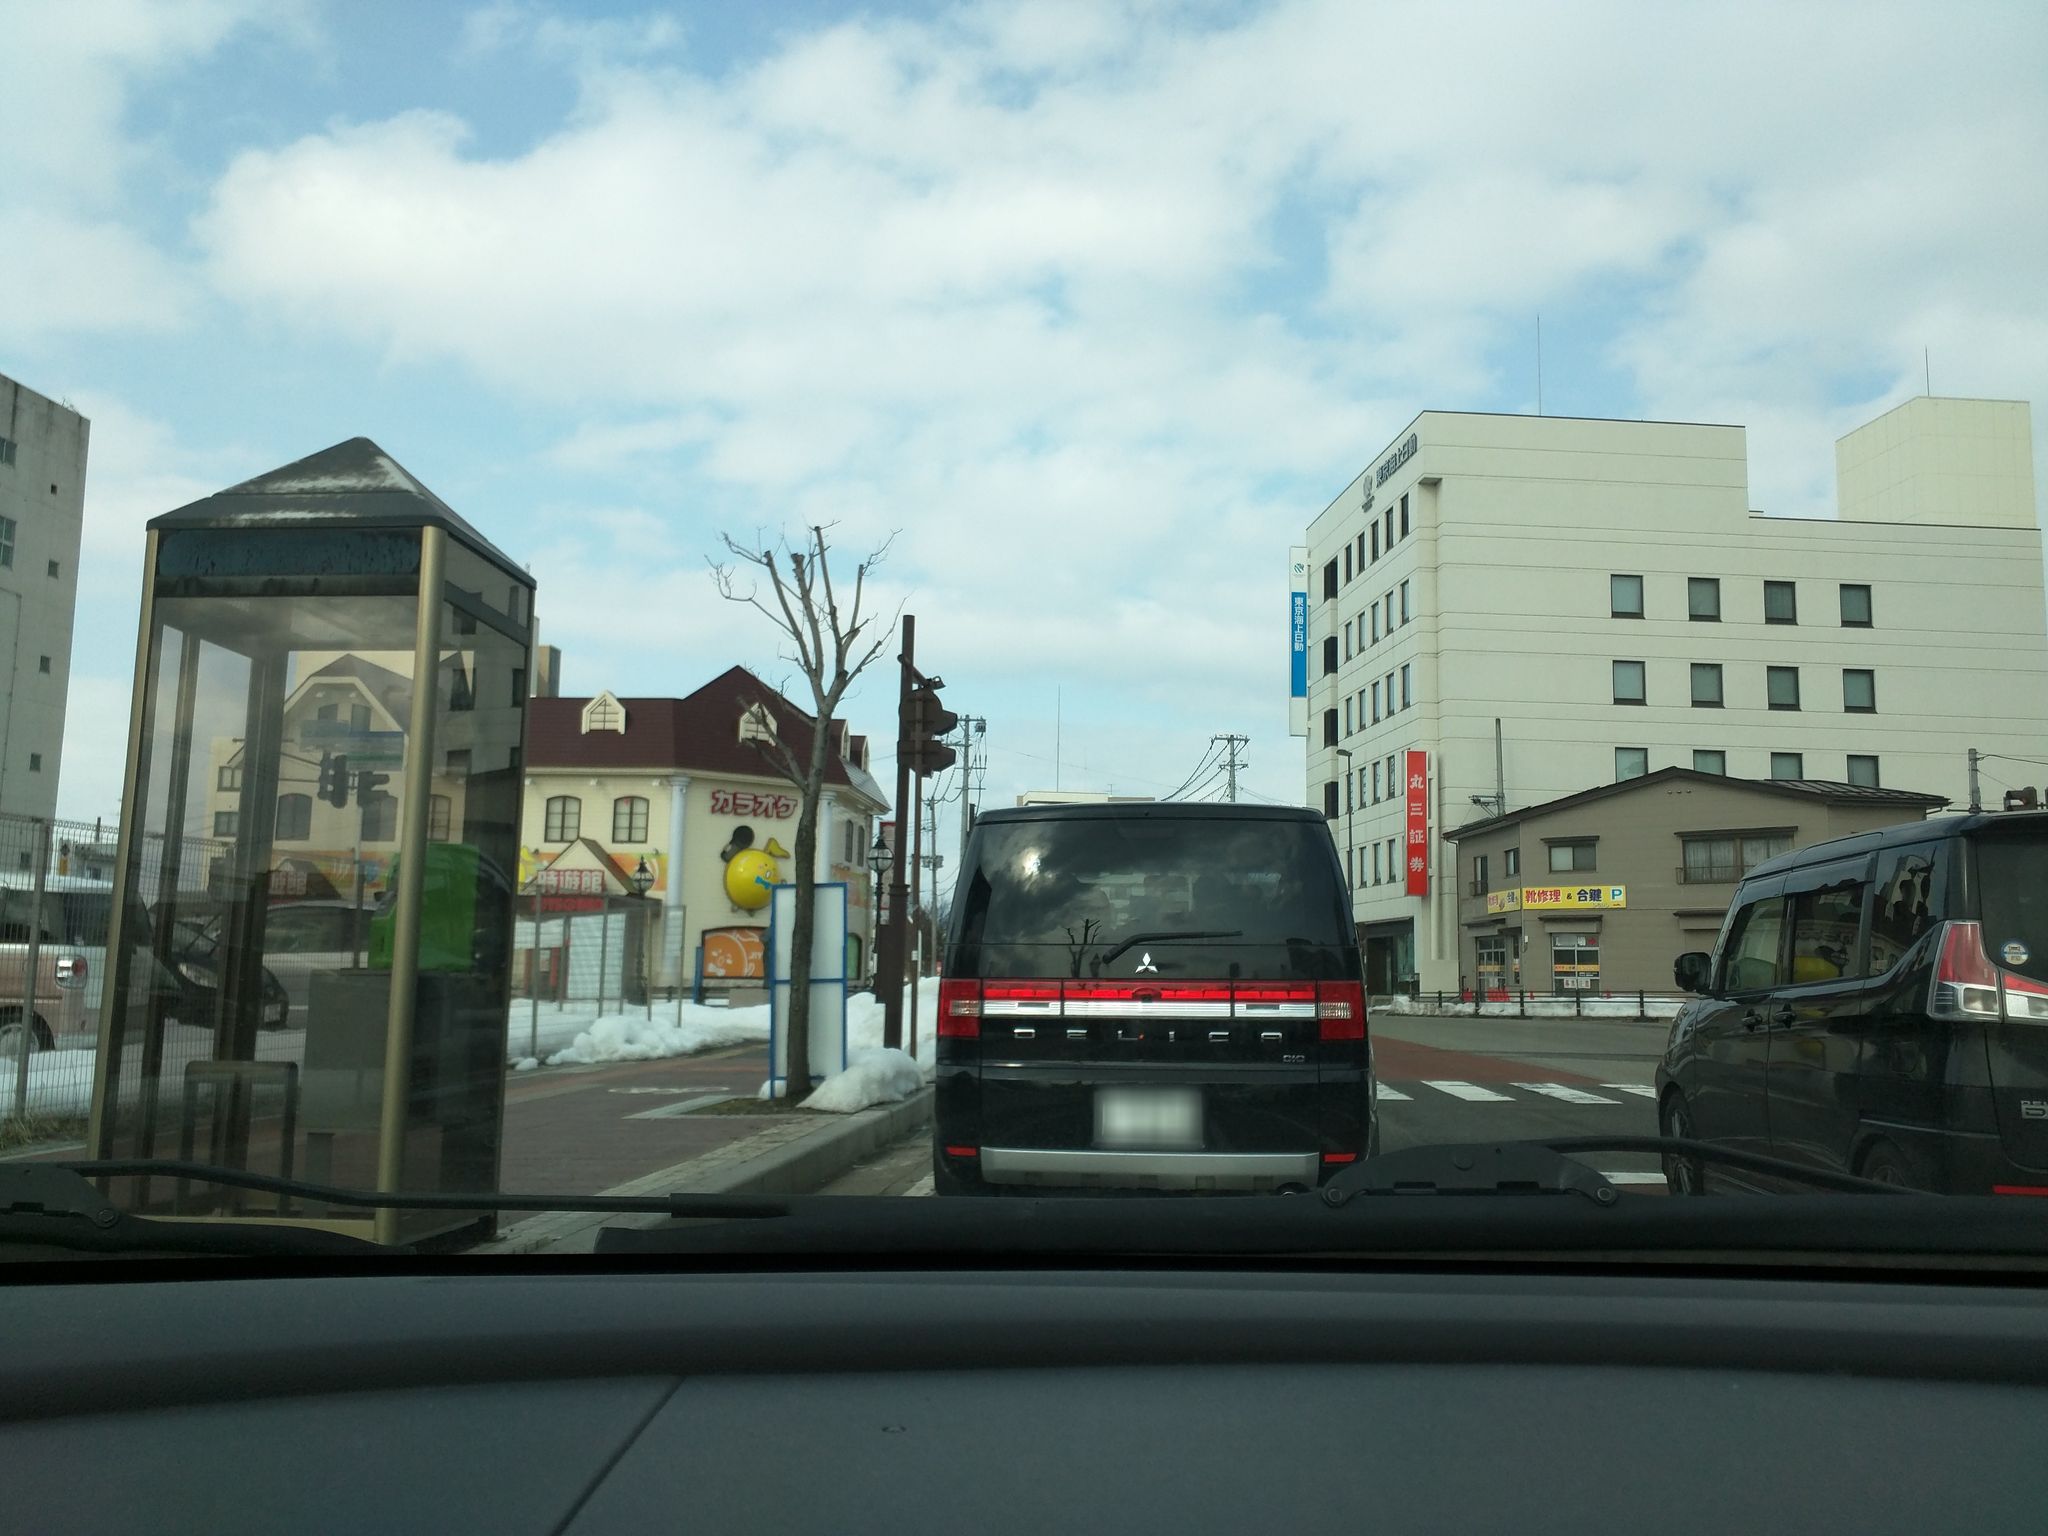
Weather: snowy
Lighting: day
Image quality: good
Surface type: driving surface
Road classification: trunk
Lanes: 2.0
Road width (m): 3.5
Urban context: urban centre
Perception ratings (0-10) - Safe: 5.47, Lively: 3.72, Beautiful: 3.58, Boring: 4.09, Depressing: 5.76, Wealthy: 2.58